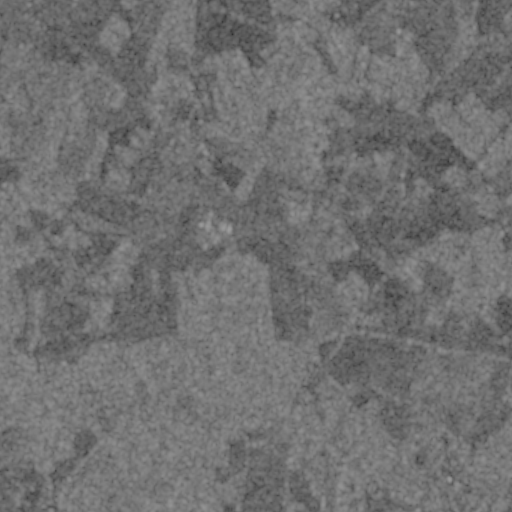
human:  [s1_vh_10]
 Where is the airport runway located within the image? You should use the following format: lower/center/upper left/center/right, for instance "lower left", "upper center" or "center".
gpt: The airport runway is located in the lower right of the image.
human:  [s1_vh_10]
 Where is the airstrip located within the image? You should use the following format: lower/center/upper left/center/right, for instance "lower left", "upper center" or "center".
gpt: The airstrip is located in the lower right of the image.
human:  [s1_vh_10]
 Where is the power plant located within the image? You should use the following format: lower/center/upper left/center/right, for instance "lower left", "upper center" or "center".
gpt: There is no power plant in the image.

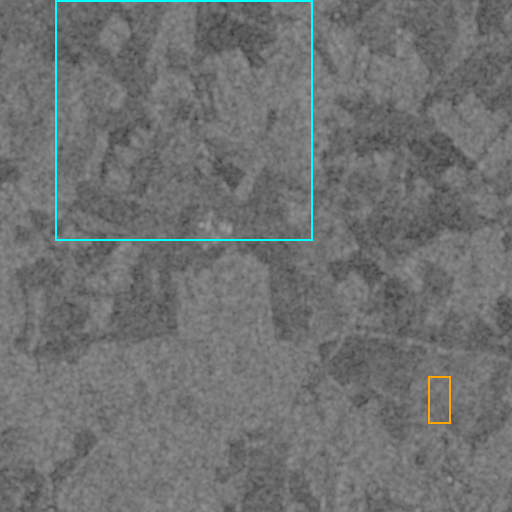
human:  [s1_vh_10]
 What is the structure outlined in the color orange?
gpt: The structure outlined in orange is an airstrip.
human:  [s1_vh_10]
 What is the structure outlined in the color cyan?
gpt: The structure outlined in cyan is a crop field.
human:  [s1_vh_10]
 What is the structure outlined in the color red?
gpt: There is no red outline.